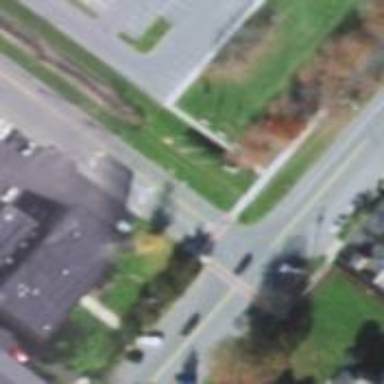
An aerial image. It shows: Marked road crossing.